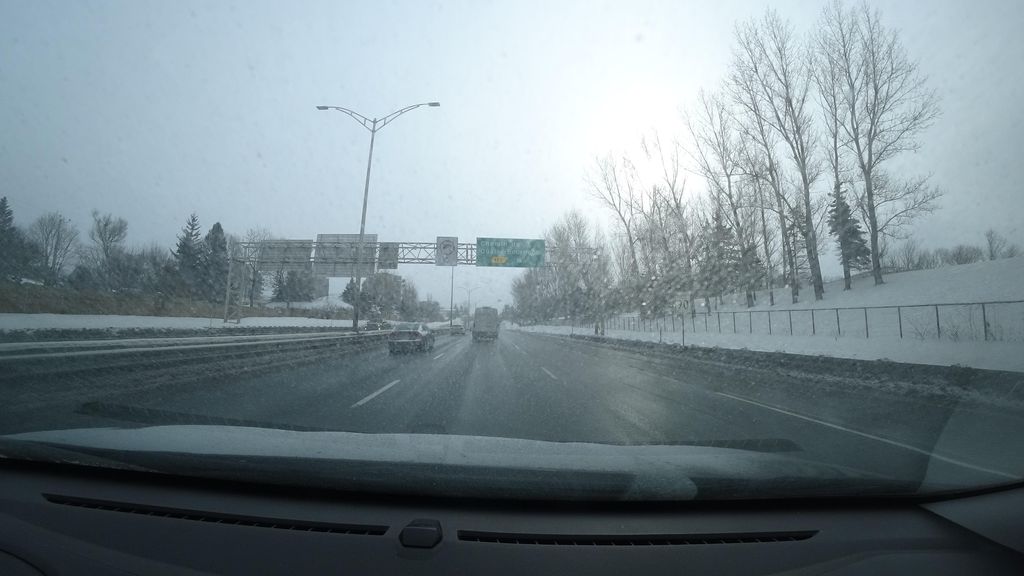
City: quebec_city